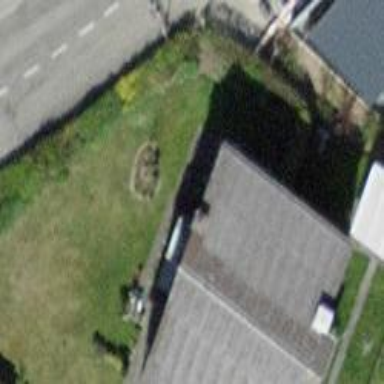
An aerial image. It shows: Terrace building.